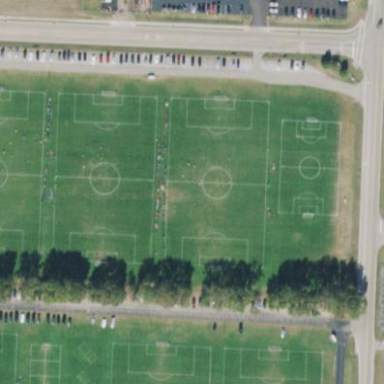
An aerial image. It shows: Soccer pitch for leisure land activities.